Field crop: maize
Growth stage: 2
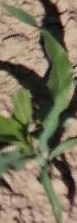
Species: maize